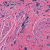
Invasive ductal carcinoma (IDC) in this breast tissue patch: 1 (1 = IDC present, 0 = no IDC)